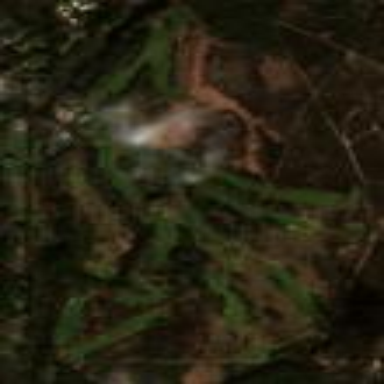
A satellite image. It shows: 18-hole golf course.